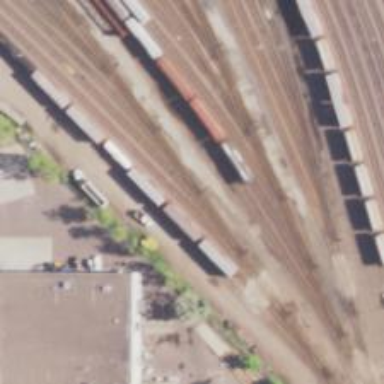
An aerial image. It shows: Railway yard used for servicing trains.